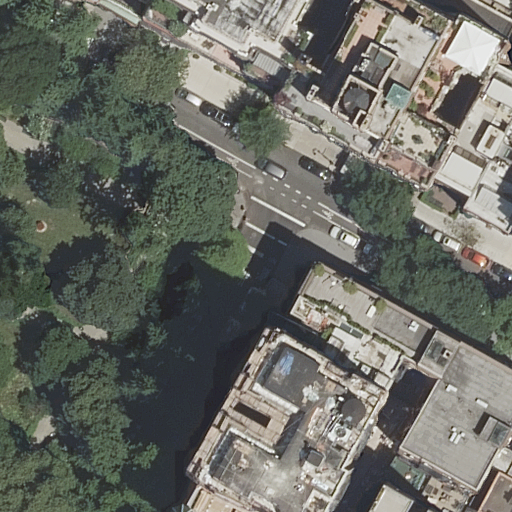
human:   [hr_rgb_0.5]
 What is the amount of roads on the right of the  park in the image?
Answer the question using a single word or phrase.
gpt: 5

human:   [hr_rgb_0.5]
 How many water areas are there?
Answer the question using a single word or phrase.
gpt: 0

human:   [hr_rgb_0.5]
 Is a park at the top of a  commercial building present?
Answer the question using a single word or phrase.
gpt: no

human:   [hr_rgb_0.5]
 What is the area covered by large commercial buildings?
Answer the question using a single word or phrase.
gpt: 0m2

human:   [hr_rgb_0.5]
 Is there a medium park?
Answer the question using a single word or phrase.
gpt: yes

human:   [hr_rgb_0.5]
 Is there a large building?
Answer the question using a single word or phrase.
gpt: yes

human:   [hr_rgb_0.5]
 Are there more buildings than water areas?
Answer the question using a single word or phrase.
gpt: yes

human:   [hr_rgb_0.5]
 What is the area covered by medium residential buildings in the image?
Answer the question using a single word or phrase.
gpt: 1677m2

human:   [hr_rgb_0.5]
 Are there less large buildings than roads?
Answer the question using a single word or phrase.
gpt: yes

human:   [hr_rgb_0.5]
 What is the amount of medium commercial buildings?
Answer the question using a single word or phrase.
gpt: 0

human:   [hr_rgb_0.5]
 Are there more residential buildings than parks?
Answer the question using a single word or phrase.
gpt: yes

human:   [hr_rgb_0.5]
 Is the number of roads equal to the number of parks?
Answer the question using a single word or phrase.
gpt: no

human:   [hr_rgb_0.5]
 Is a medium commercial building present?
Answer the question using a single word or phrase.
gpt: no

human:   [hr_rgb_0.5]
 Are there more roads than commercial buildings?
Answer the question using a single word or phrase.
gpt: yes

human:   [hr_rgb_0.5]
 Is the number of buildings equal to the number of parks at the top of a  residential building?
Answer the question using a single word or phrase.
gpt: no

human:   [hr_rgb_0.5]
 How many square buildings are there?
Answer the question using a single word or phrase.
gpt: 0

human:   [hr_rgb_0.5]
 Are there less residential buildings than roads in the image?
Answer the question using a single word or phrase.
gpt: no

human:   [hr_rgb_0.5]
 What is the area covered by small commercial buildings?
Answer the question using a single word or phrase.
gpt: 0m2

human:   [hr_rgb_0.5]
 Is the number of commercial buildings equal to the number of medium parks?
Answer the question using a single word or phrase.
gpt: no

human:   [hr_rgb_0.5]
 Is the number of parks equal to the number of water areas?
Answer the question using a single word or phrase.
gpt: no

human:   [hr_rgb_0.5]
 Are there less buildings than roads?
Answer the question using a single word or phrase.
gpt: no

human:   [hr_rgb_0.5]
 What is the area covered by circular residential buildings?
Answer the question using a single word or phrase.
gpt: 0m2

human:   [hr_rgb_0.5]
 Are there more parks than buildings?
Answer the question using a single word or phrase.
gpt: no

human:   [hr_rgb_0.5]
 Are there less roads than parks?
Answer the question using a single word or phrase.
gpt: no

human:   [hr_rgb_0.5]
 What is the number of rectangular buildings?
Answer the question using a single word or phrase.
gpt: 6

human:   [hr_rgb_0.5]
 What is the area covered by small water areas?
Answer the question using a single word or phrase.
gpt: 0m2

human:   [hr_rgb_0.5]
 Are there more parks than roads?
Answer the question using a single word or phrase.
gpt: no

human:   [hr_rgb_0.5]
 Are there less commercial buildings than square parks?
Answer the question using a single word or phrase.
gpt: no

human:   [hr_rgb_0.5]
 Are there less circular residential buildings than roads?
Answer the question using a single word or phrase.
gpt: yes

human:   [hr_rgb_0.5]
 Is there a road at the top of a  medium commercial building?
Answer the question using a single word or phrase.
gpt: no

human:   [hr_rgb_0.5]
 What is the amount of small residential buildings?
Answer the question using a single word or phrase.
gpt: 4

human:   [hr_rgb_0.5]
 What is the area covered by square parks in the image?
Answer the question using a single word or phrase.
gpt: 0m2

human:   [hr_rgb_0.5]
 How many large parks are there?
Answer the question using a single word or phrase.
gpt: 0

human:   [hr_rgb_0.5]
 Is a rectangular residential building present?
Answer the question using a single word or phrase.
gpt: yes

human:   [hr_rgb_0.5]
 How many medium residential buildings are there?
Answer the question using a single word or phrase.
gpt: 7

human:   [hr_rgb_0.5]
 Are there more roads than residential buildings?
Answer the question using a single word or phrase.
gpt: no